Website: ulta-beauty
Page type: customer-info-address
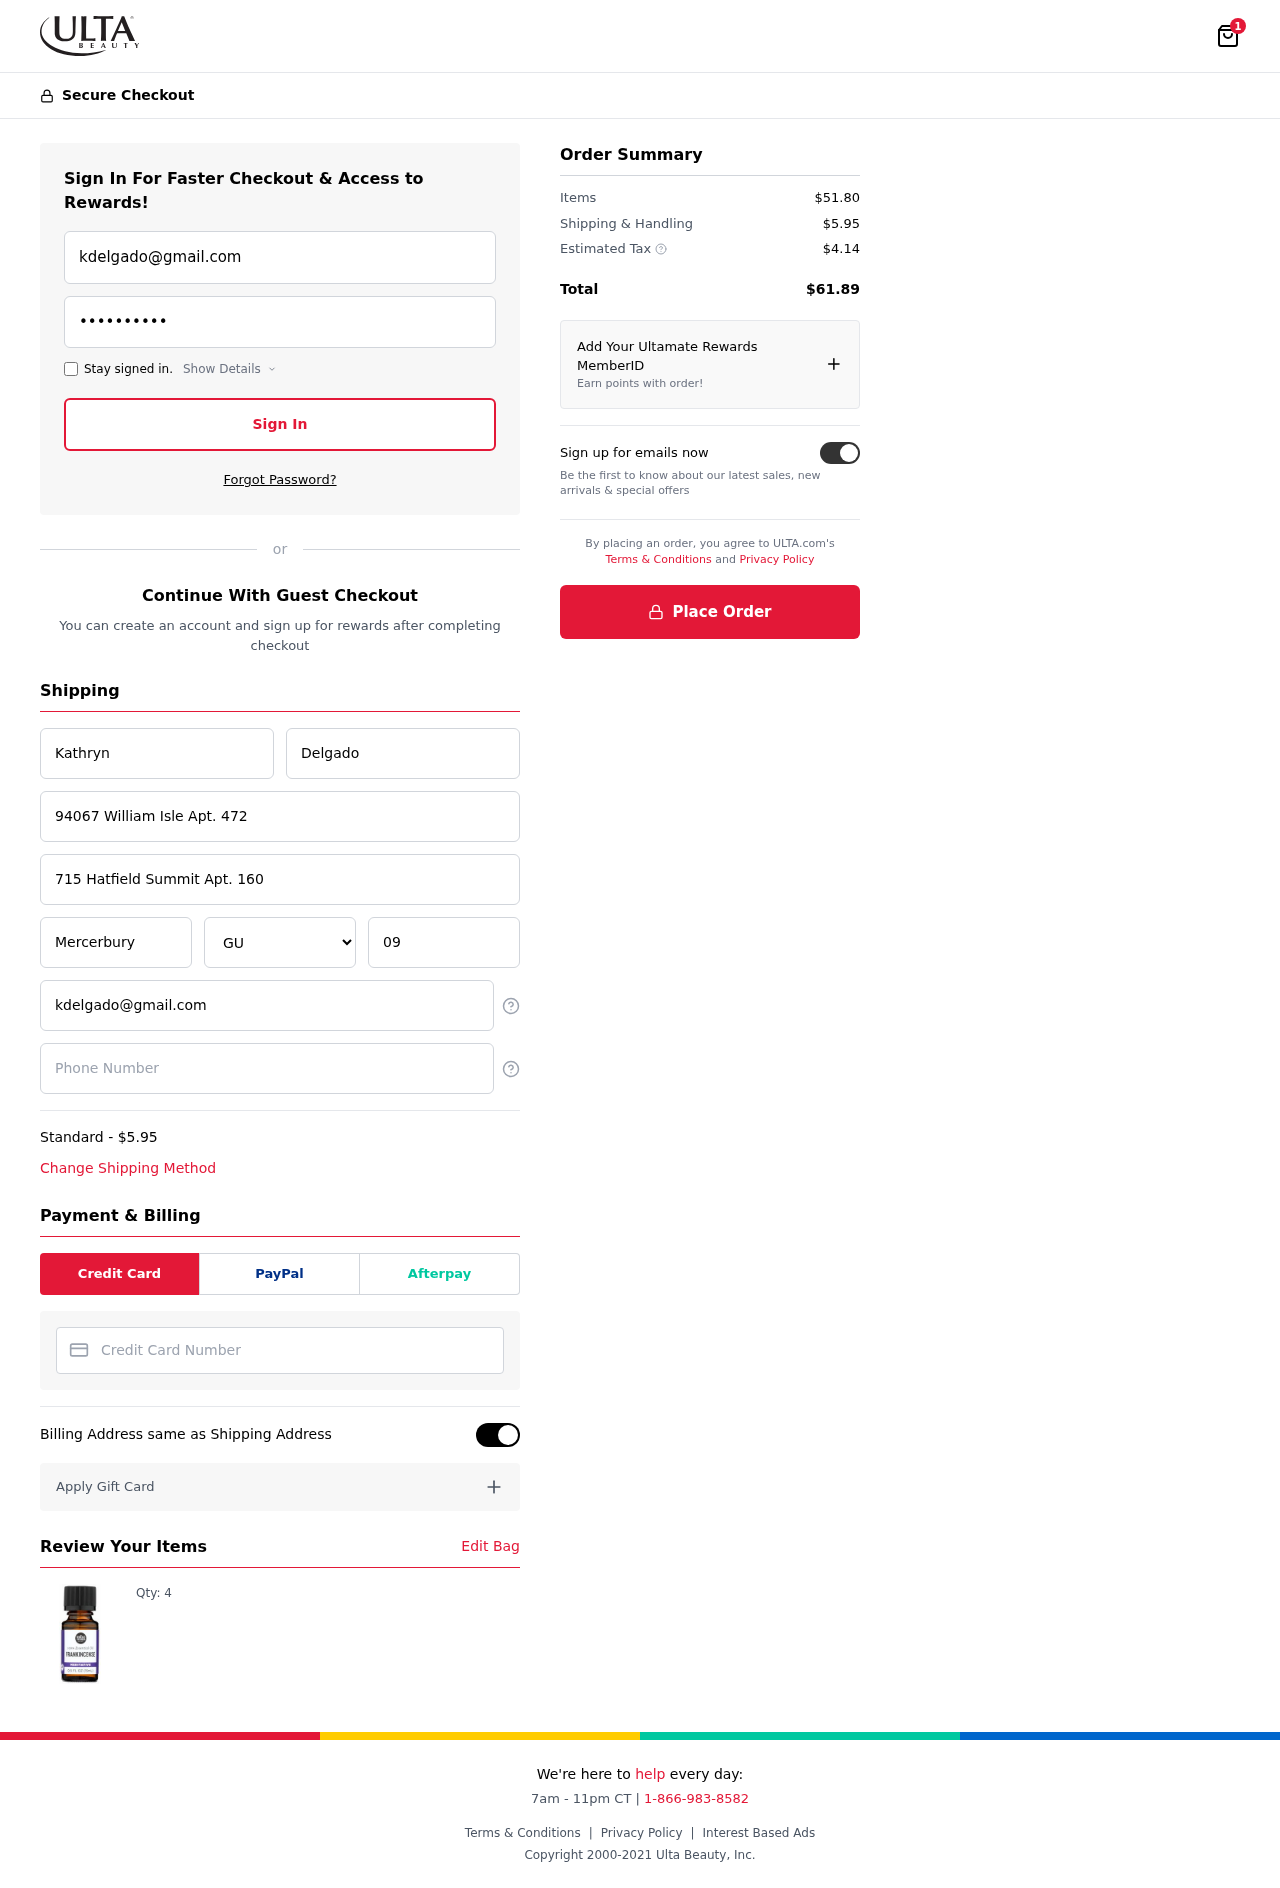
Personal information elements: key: PII_CARD_NUMBER
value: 6511 9891 6108 4366
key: PII_CITY
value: Mercerbury
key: PII_EMAIL
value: kdelgado@gmail.com
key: PII_FIRSTNAME
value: Kathryn
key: PII_LASTNAME
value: Delgado
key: PII_PHONE
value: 6997854032
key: PII_POSTCODE
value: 09628
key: PII_STATE
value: GU
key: PII_STREET
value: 94067 William Isle Apt. 472
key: PII_STREET2
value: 715 Hatfield Summit Apt. 160
Product elements: key: PRODUCT1_QUANTITY
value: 4
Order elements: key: ORDER_NUM_ITEMS
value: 1
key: ORDER_SHIPPING_COST
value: $5.95
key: ORDER_ITEMS_TOTAL
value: $51.80
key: ORDER_SHIPPING_COST2
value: $5.95
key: ORDER_TAX
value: $4.14
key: ORDER_TOTAL
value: $61.89